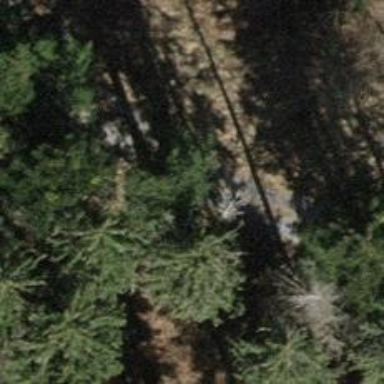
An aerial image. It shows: Track with grade 4 tracktype.